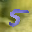
Label: 5